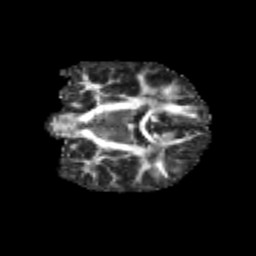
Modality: FA
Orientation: coronal
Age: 11
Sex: male
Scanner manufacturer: siemens
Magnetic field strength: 3 T
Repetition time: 3.8 s
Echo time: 0.07 s